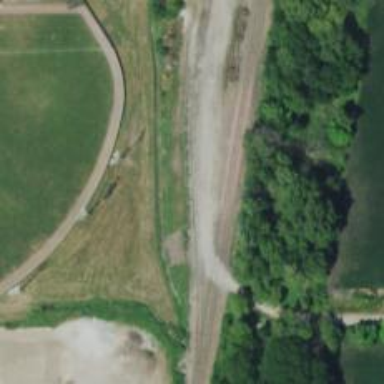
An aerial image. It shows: Disused railway siding.